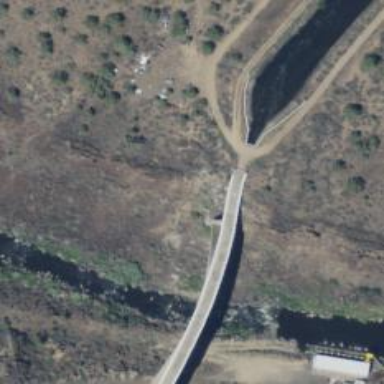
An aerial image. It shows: Culvert tunnel crossing over canal.